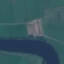
Label: River